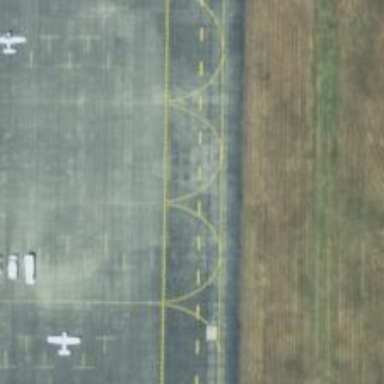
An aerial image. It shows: Image of taxiway at airport.